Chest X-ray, AP view. Patient: 58 years old, sex M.
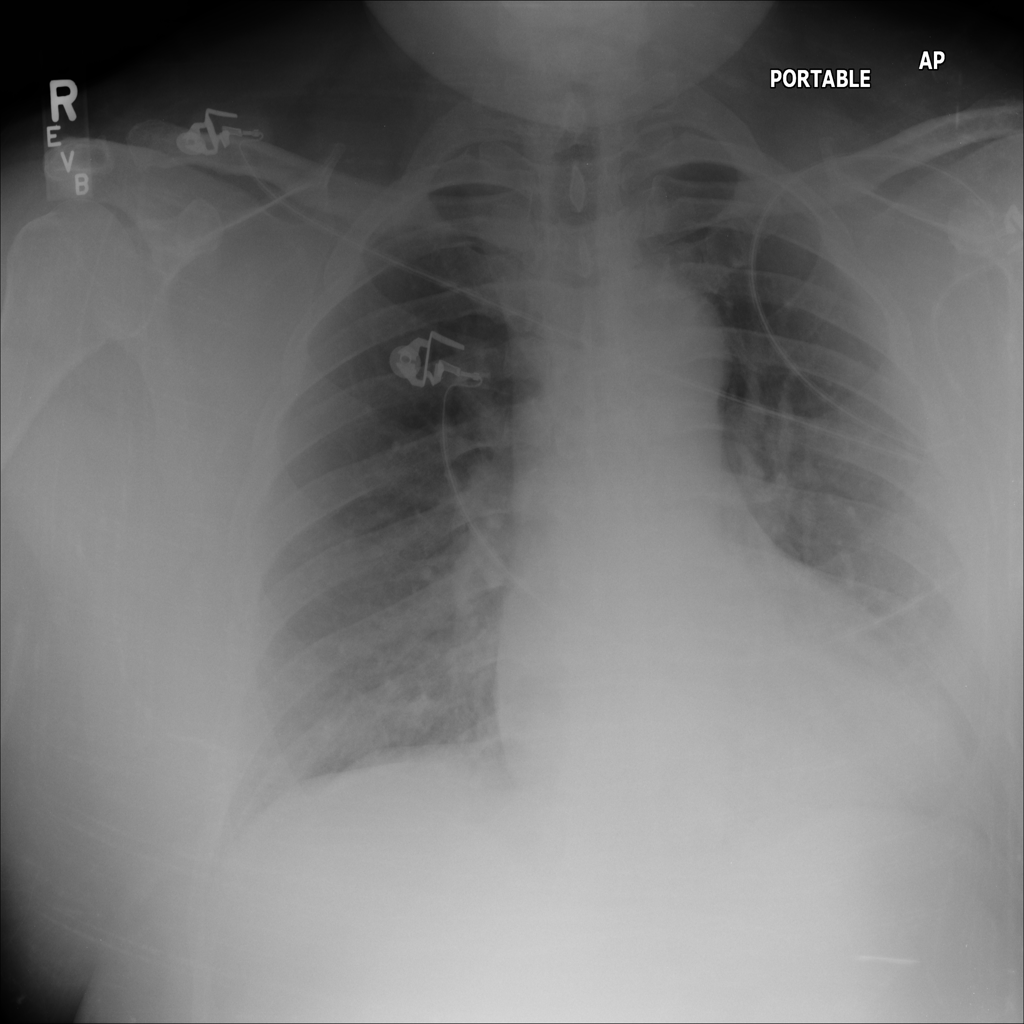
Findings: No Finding